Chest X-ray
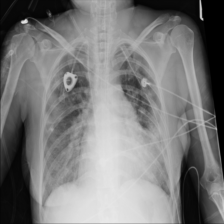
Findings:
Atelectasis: negative
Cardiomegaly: positive
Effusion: negative
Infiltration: positive
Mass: negative
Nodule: negative
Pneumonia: negative
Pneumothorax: negative
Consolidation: negative
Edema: negative
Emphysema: negative
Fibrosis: negative
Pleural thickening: negative
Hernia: negative